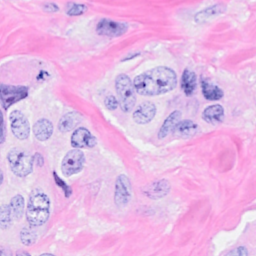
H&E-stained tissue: Breast